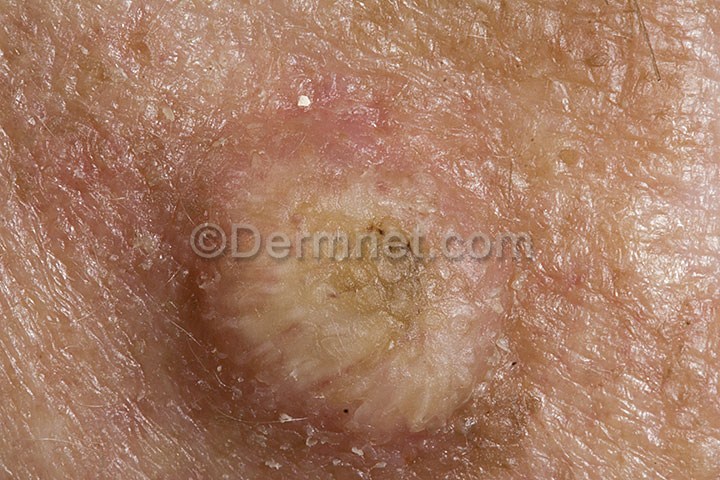
Disease: Seborrheic Keratoses and other Benign Tumors